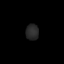
Tissue: lung
Cell type: Epithelial cells
Senescence score: 0.1687
Nuclear area (px): 204
Mean DAPI intensity: 39.877